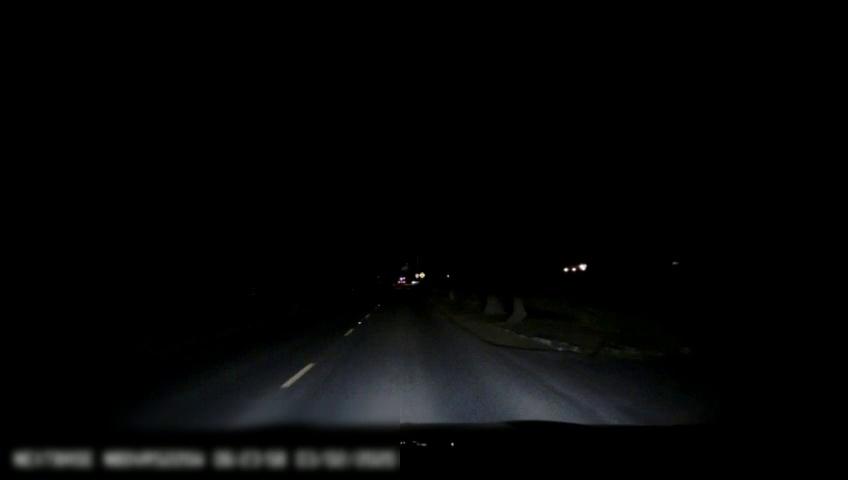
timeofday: Night
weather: Other
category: Drivable Space
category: Lanes | Alternate Lane